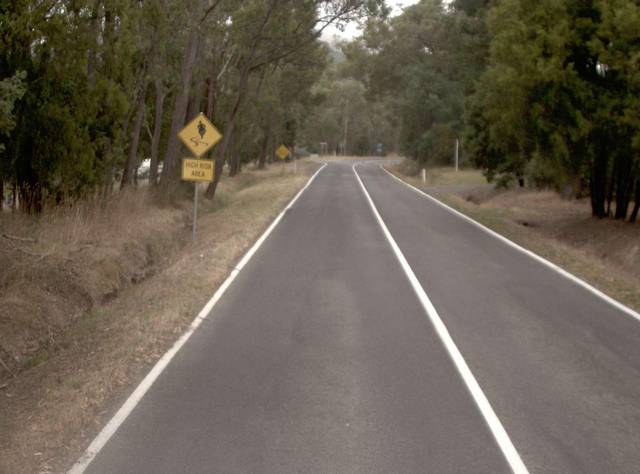
Region: Australia
Coordinates: -37.688, 145.546